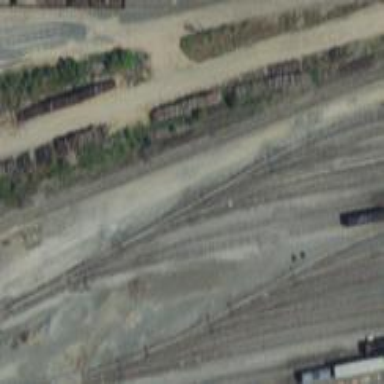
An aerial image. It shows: Railway yard.